Question: I am using PyQt5 and I am trying to change the active cell with pushing a button. So I have a QLineEdit for people to type an item in and the button at the moment takes that value and places it in the 0,0 position, like it should. I tried to have the clicked.connect also change the variable that the row number is saved in, but it doesn't seem to be working. Here is my code for my btn_clk:
'''
def btn_clk(self):
row = 0
col = 0
entry = QTableWidgetItem(self.mod_num.text())
self.form_widget.setCurrentCell(row, col)
self.form_widget.setItem(row, col, entry)
row += 1
self.mod_num.clear()
'''
Of course for the first item I have the 0,0 coord, I get the value that is in the QLineEdit box, I set the current cell, then set the item. This is where I don't know what is going wrong. I have the row variable += 1 to move it down one row in the QTableWidget I have that I set up as 34 total rows.
I know I don't a way to stop it at the moment, but I am more worried about it not changing my cell position at the moment. Any help would be most appreciated.
Update:
To expand on what I am wanting:
example

With the provided example picture what I am trying to do is when someone enters something in the QLineEdit box and presses the Submit button, the method def btn_clk places the text from the QLineEdit into cell 0,0. Then when the user enters a new item into the QLineEdit and presses the Submit button again, it places the text from the QLineEdit into the next row at cell 1,0.
I hope this better explains what I am trying to accomplish.
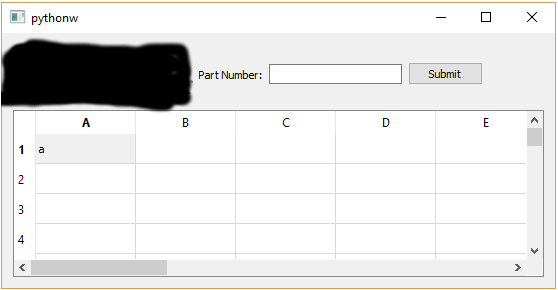
Answer: What happens is that every time you call the 'btn_clk' function you reset the values to 'row = 0', 'col = 0'.
What you should do is initialize the variable in '__init__':
'''
def __init__(self, other parameters):
# some code
self.row = 0
self.col = 0
'''
And then in the slot:
'''
def btn_clk(self):
entry = QTableWidgetItem({your text})
self.form_widget.setItem(self.row, self.col, entry)
self.row += 1
# another some code
'''